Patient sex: M
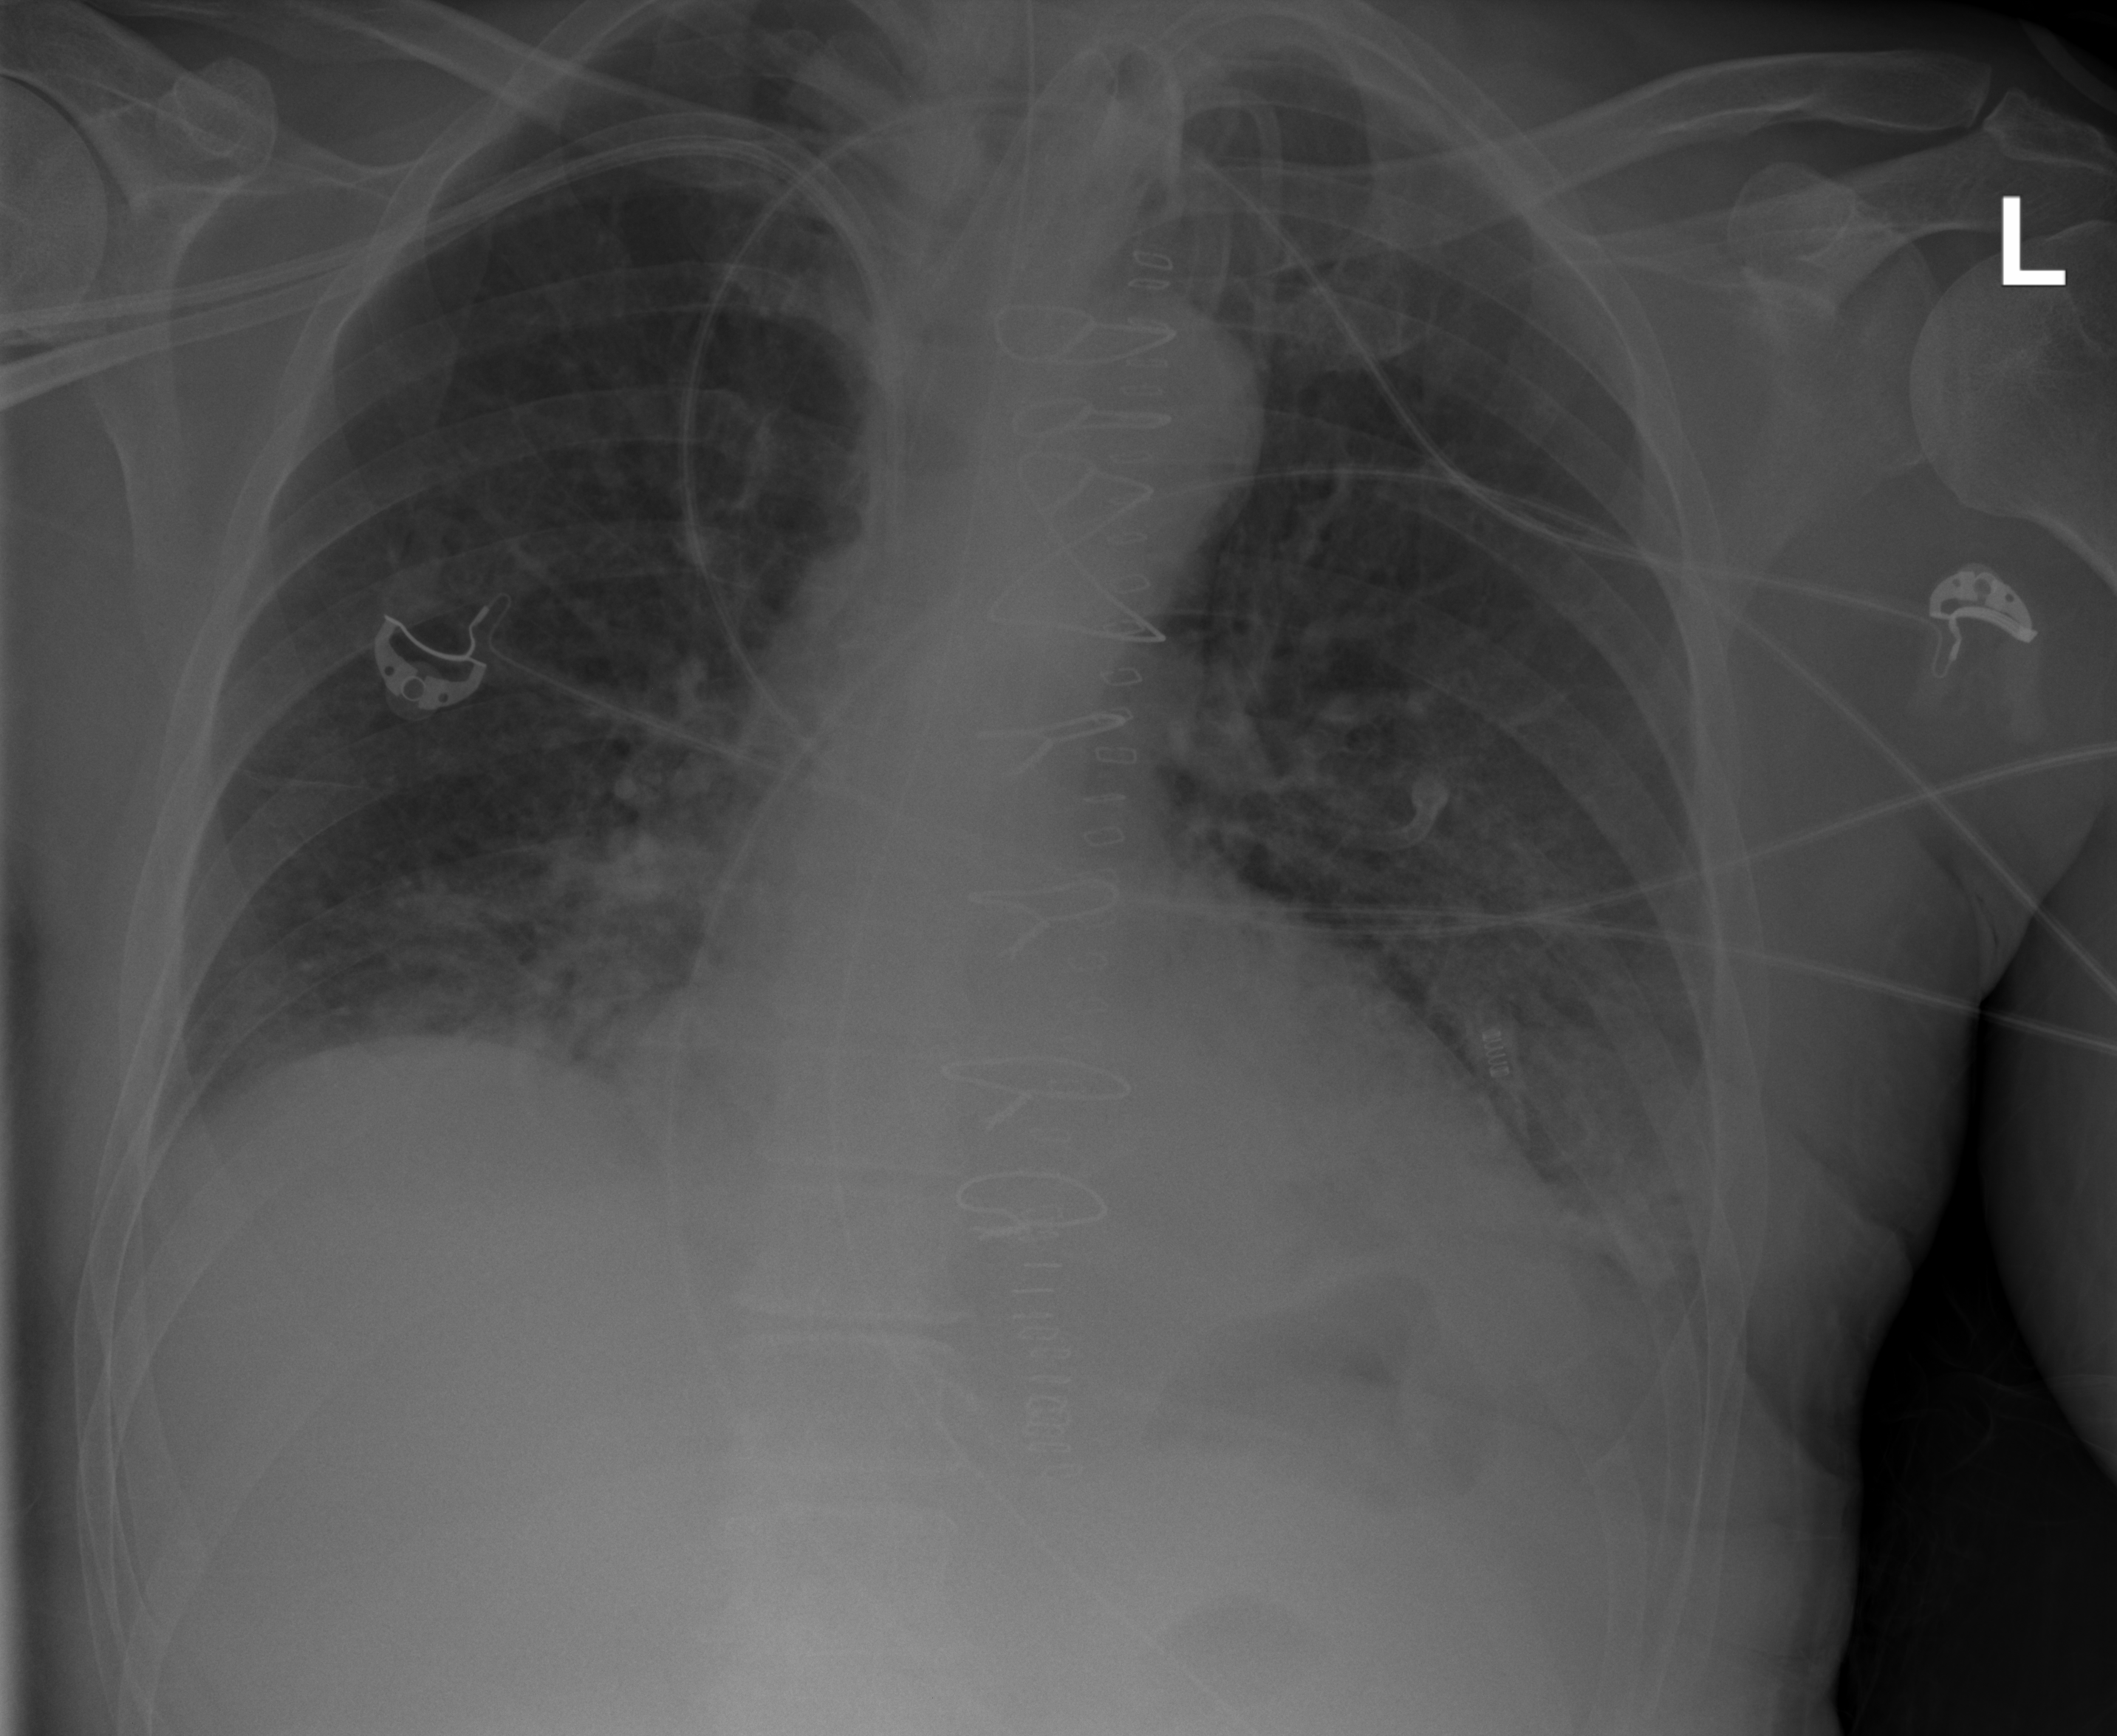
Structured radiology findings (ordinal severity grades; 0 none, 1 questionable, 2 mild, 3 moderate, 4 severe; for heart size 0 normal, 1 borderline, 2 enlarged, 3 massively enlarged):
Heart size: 2
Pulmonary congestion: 2
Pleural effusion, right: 2
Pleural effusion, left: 2
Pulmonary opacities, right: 2
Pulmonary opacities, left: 2
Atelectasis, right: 2
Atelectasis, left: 2